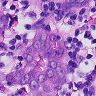
Metastatic tissue present: yes